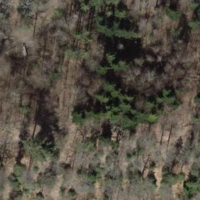
EUNIS habitat code: 41
Species observed at this site:
Chelidonium majus